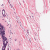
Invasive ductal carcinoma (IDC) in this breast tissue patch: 0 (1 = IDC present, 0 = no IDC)